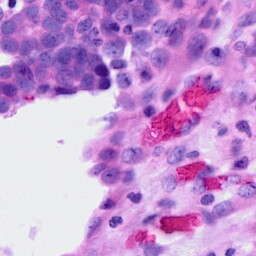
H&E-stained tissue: Ovarian